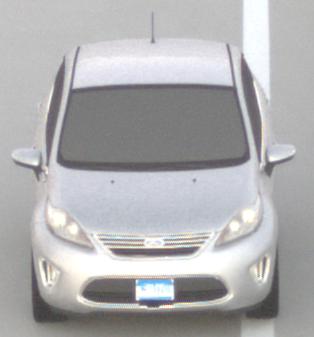
Make: Ford
Model: Fiesta
Detailed model: ’09 Sedan (seventh series)
Model produced from: 2010
Model produced until: 2017
Doors: 4
Color: white
Road condition: dry road
Daytime: sunrise or sunset
Contrast: low contrast